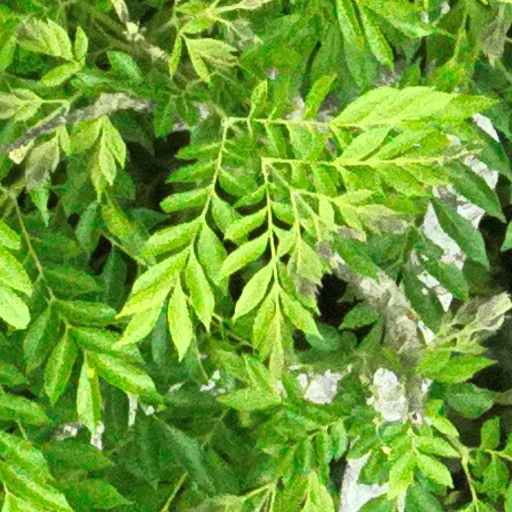
Species: Jacaranda copaia
GBIF accepted scientific name: Jacaranda copaia
Crown area (m\u00b2): 185.543